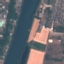
Land use / land cover: River